Field crop: maize
Growth stage: 2
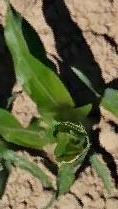
Species: maize